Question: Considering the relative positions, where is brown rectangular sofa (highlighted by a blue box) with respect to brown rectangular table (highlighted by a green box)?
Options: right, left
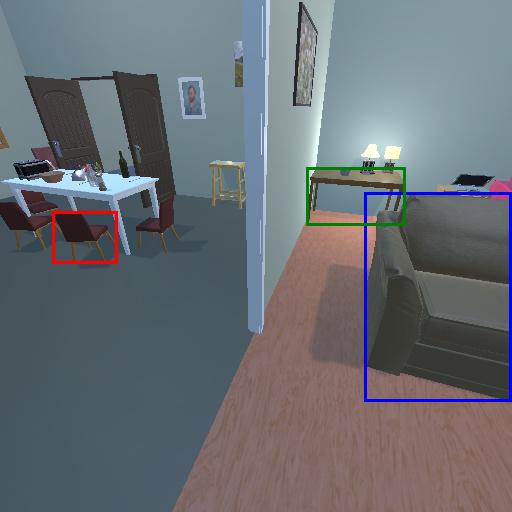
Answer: right